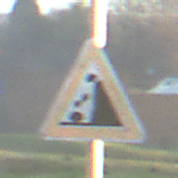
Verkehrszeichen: SteinschlagRechts
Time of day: SunriseSunset
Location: Outdoor (Nature)
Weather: Clear
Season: NotSpecified
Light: Natural